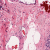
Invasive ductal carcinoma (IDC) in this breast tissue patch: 0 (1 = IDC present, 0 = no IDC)